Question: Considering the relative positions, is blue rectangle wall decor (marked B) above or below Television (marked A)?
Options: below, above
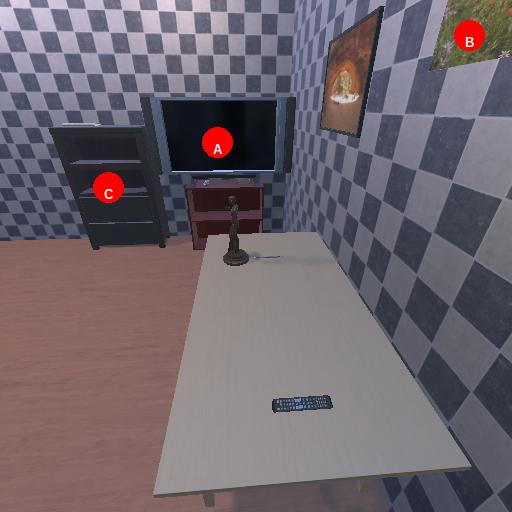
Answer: below